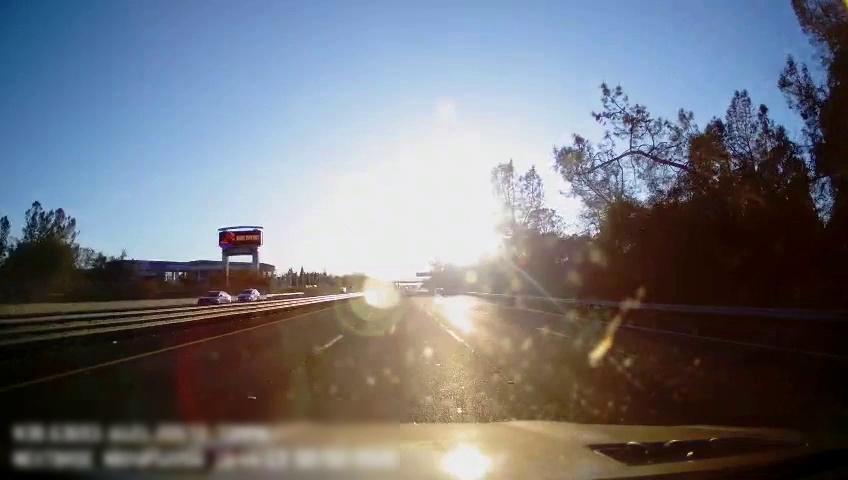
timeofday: Day
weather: Sunny
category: Drivable Space
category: Vehicles | Car
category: Vehicles | SUV
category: Lanes | Alternate Lane
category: Lanes | Alternate Lane
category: Lanes | Current Lane
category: Lanes | Current Lane
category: Lanes | Alternate Lane
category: Traffic | Signs